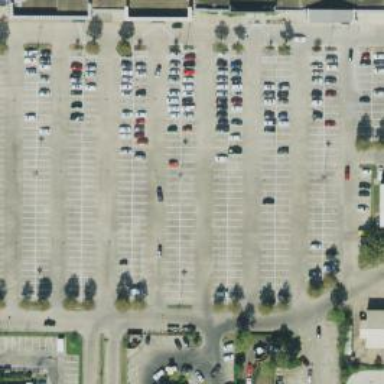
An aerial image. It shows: Parking space is available.